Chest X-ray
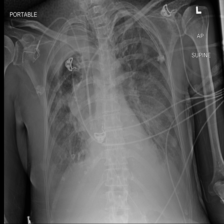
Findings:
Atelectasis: negative
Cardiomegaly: negative
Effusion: positive
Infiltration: positive
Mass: positive
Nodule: negative
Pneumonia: negative
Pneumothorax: negative
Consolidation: negative
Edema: negative
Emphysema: negative
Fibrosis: negative
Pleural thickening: negative
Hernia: negative